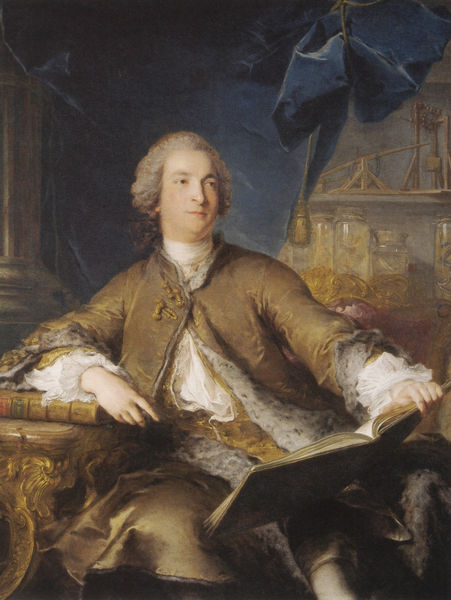
Titel: Joseph Bonnier de la Mosson
Künstler: Jean-Marc Nattier
Standort: Washington (District of Columbia)
Institution: National Gallery of Art
Schlagwörter: baum, blau, gemälde, hand, kopf, mann, schatten, weiß, gelb, mädchen, ocker, sitzen, braun, frankreich, frau, geste, glas, grau, haar, hell, hintergrund, holz, licht, marmor, männer, orange, schwarz, stirn, säule, tisch, blick, tuch, beige, malerei, ornament, gläser, hemd, hose, jacke, jung, regal, wand, arm, barock, bluse, gesicht, hermelin, kragen, mensch, pelz, rahmen, samt, sockel, spitze, bild, bildnis, hals, hände, portrait, porträt, vorhang, öl, brücke, figur, gewand, gold, interieur, pose, reich, schnur, sessel, sitzend, stoff, adel, decke, kind, spitzen, instrumente, person, kinn, lippen, locken, poträt, puder, rokoko, rosa, schön, seide, kinder, stilleben, beine, fell, perücke, lächeln, bein, schiff, wangen, bücher, violett, französisch, brauen, glanz, halstuch, lesen, quaste, faltenwurf, edel, junge, nachdenklich, rüschen, knie, nachdenken, selbstporträt, weste, foto, tischkante, waage, philosoph, buch, denken, inkarant, manschetten, herrscher, brokat, wissenschaftler, schnitzerei, einband, selbstportrait, buchrücken, seiten, werkzeug, voluten, leder, mittelalter, troddel, binde, lesender, adliger, gelehrter, bommel, basis, gefäße, schließe, ablage, installation, nattier, quasten, chemie, franzose, bord, perrücke, jabot, rocaille, labor, spitzenbesatz, konsoltisch, meßinstrumente, gelehrt, sptzen, europäer, buckrücken, naturwissenschaftler